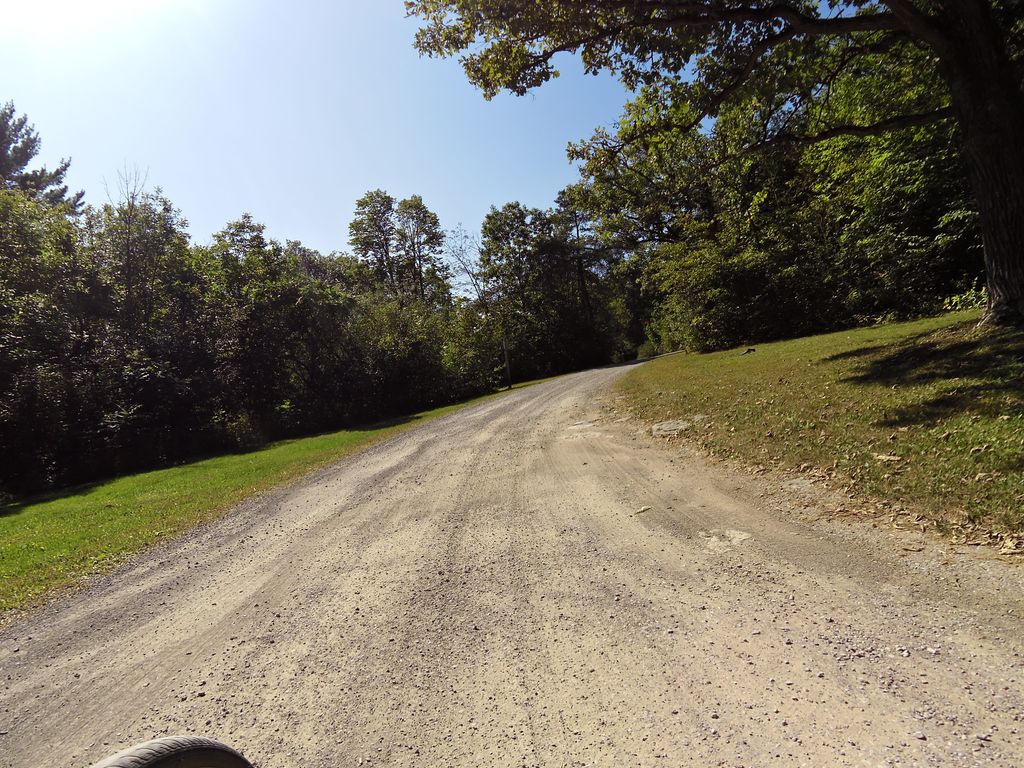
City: ottawa-gatineau